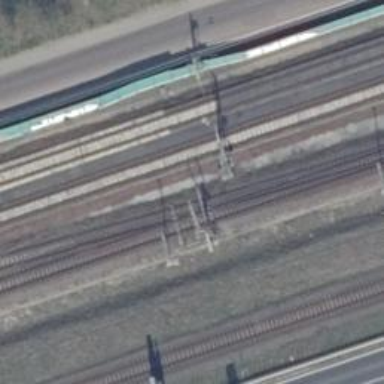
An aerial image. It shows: Milestone along the railway with catenary mast.